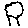
Label: tree